Field crop: maize
Growth stage: 2
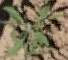
Species: atriplex